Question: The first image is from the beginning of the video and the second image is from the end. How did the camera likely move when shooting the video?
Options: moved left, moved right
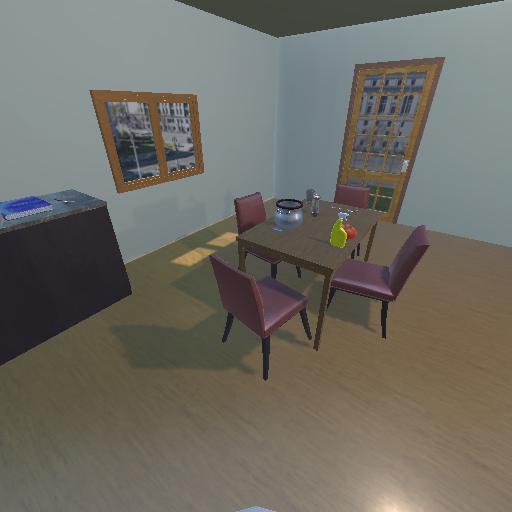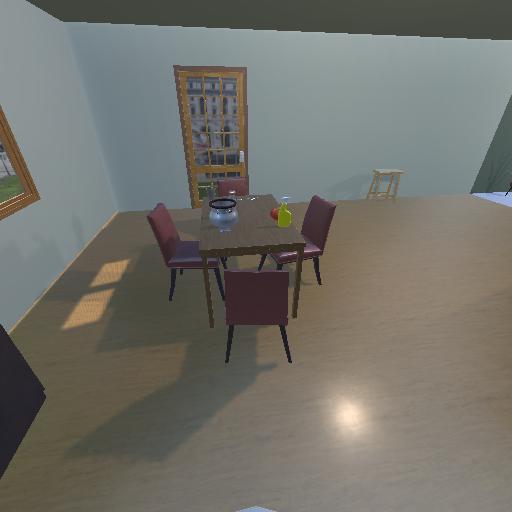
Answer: moved left